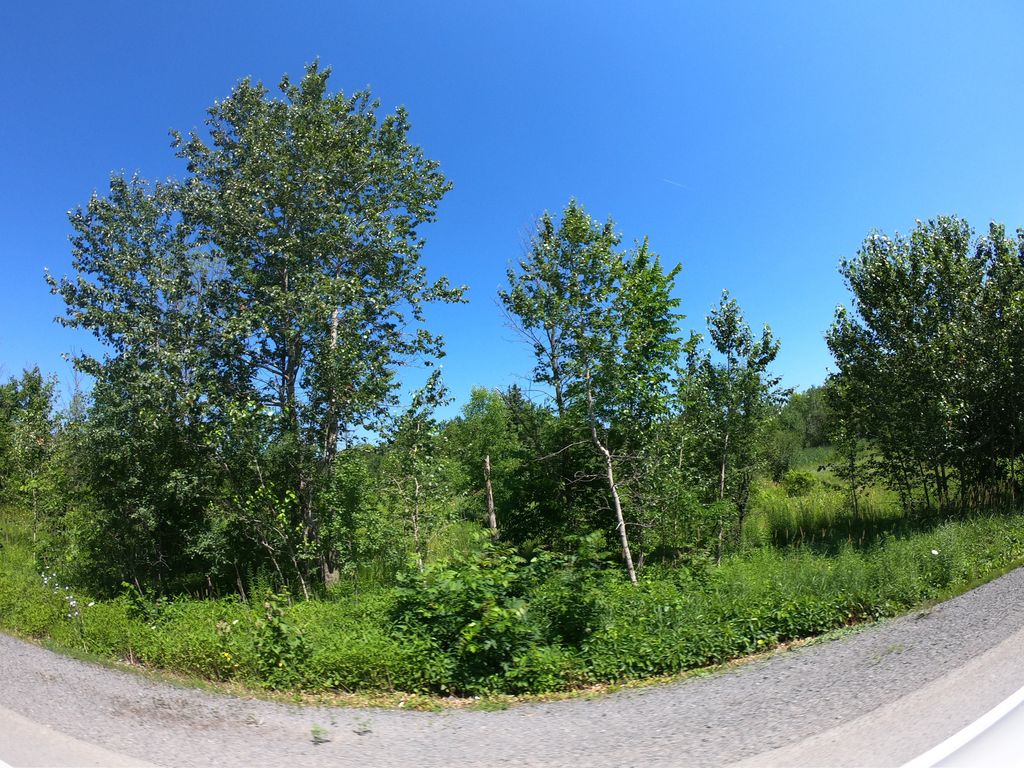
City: ottawa-gatineau